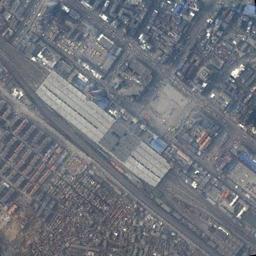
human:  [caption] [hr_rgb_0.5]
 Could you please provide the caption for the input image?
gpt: The railway station has some railways and a building and lots of other buildings are next to the railway station .

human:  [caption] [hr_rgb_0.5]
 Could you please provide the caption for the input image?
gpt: The railway station is next to some buildings .

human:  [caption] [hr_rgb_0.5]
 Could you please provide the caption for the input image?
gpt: There are many buildings of different shapes beside the railway station .

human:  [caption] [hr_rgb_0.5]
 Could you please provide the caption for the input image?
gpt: There is a railway station under construction in the suburbs .

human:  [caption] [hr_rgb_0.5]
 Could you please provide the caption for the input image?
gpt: There are many buildings around the railway station .